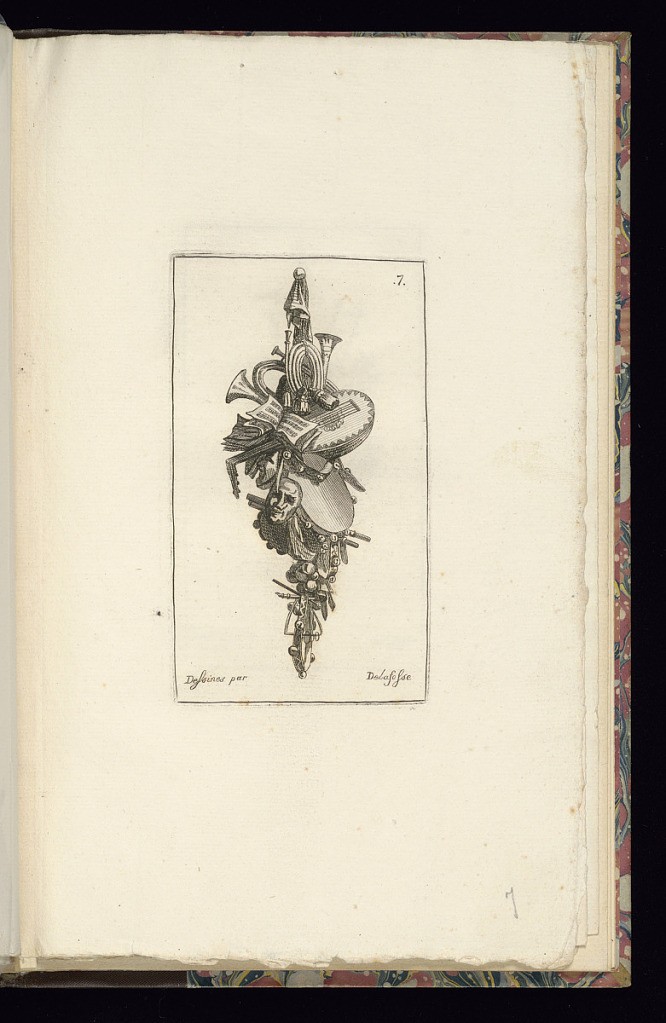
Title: Trophy Design
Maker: Jean-Charles Delafosse, French, 1734 – 1789
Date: late 18th century
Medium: Etching on laid paper
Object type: Print
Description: Design for an ornamental hanging trophy. A copy after one of the trophies in the print titled ‘Attributs de Musique' (Attributes of Music), published ca. 1771 by Pierre-François Tardieu, after Jean Charles Delafosse. Trophy depicting objects associated with music, including horns, masks, bells, triangle, tambourine, guitar, drums, flutes, and sheet music. The plate is numbered.